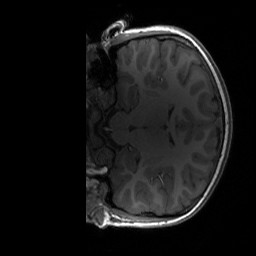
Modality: T1w
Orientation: coronal
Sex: male
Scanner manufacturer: siemens
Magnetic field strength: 3 T
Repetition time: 1.9 s
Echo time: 0.00243 s